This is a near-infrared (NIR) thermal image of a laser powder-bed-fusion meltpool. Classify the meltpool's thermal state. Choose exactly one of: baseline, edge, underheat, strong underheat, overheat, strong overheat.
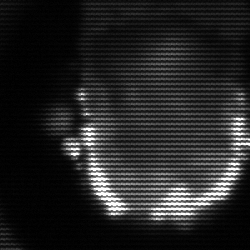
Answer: baseline